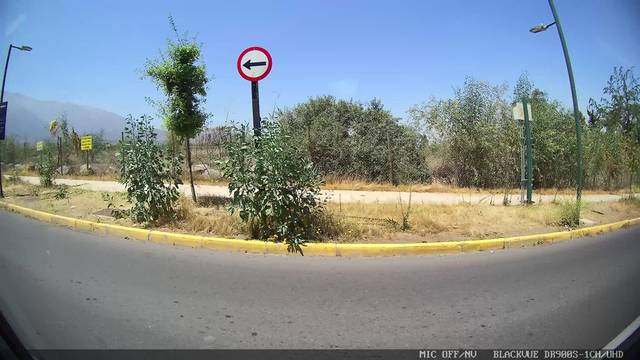
Region: Chile
Coordinates: -33.501, -70.542